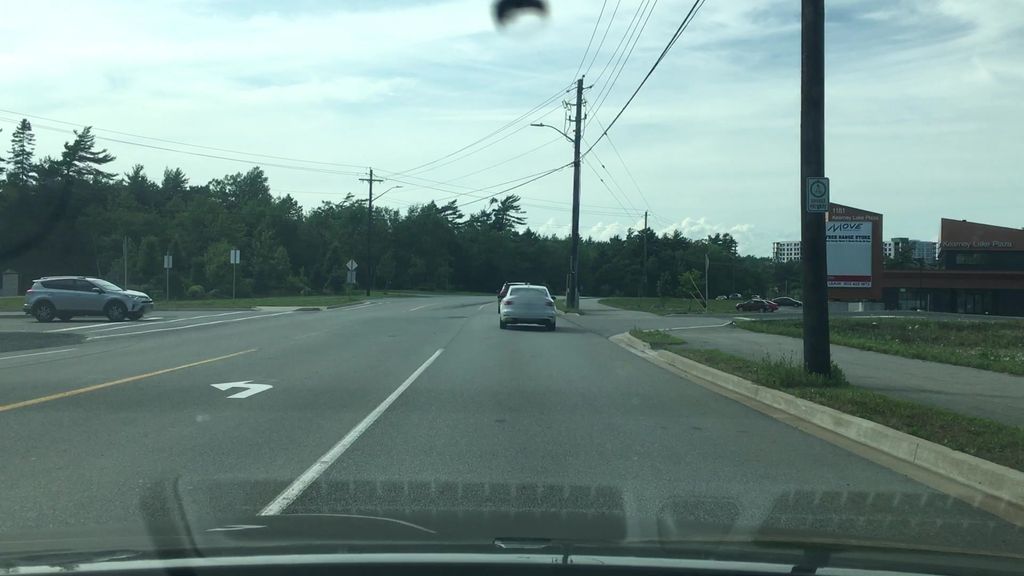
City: halifax